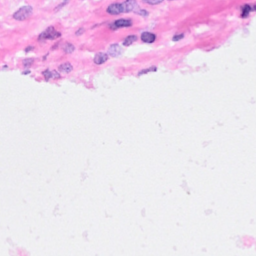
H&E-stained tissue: Breast